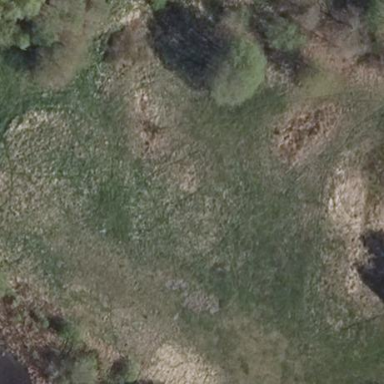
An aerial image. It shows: Wet meadow in natural wetland area.